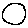
Label: circle